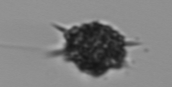
Label: Dictyocha